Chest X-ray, PA view. Patient: 53 years old, sex M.
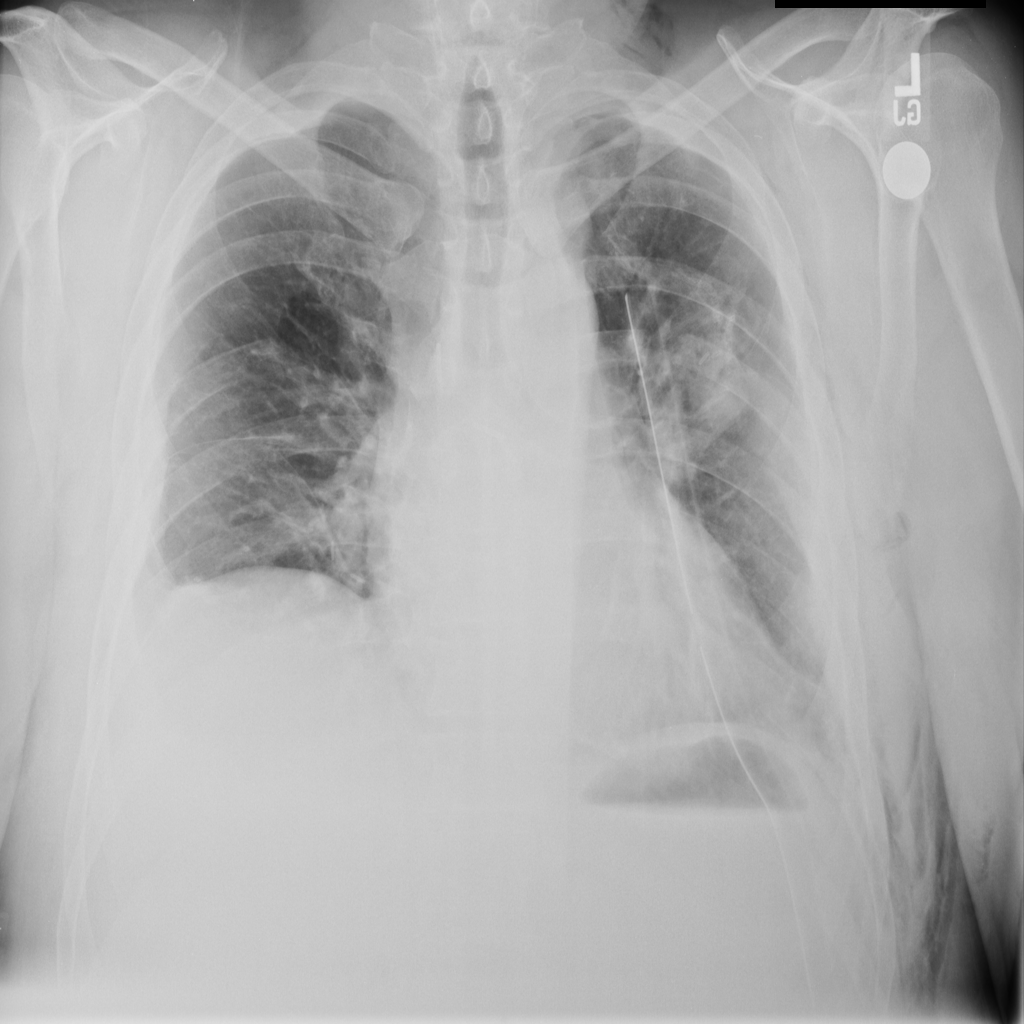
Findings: No Finding